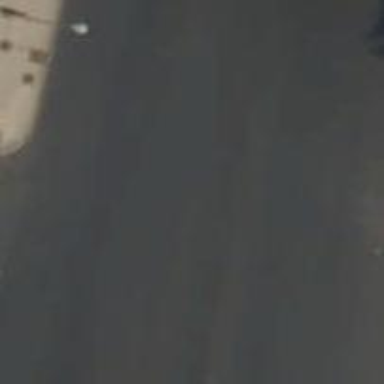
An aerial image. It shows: Secondary road with asphalt surface.